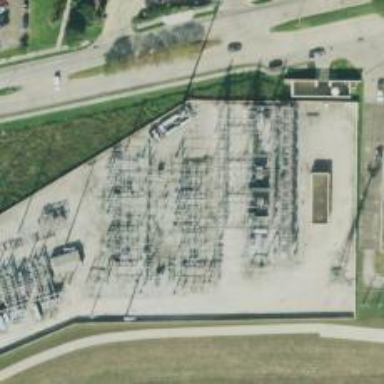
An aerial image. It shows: Switch used for power control.